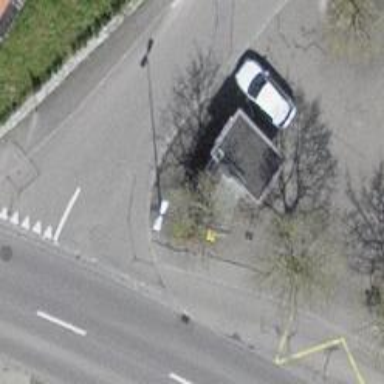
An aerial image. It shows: Telephone amenity.